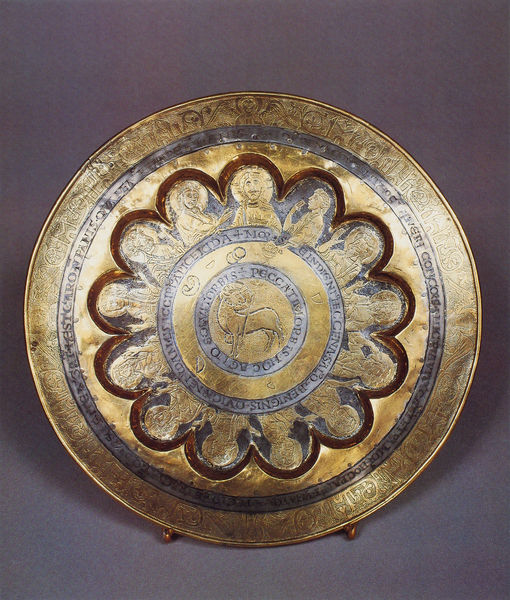
Titel: Patene des Kommunionkelch aus St. Peter, Salzburg
Institution: Wien, Kunsthistorisches Museum
Schlagwörter: blau, menschen, braun, tier, ornament, schale, silber, teller, gold, rund, engel, relief, schrift, bilder, bogen, rand, inschrift, ornamente, verzierung, metall, platte, foto, bögen, schild, lamm, scheibe, kreise, wappen, jesus, antik, mittelalter, heilige, abendmahl, jünger, römisch, latein, ikonen, apostel, kreuzstab, byzanz, lamm gottes, abendmal, opferlamm, majestas domini, letztes abendmal